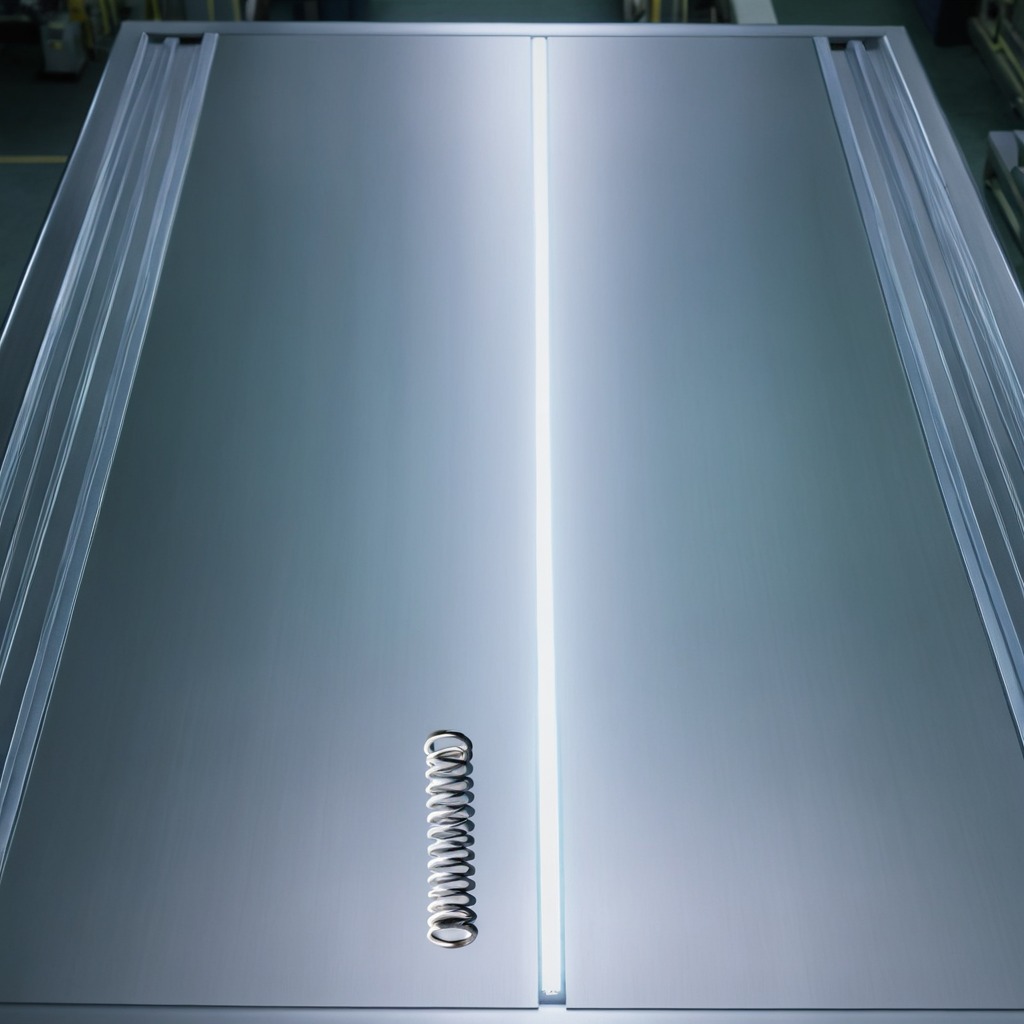
A coiled metal spring is lying on a metal table in a machine shop under fluorescent lights.